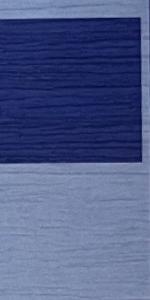
Label: Empty